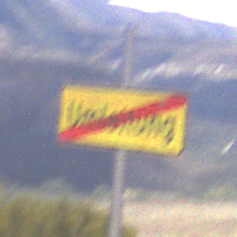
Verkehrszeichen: EndeDerUmleitungsankuendigung
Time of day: Midday
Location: Outdoor (Nature)
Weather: Clear
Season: NotSpecified
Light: Natural